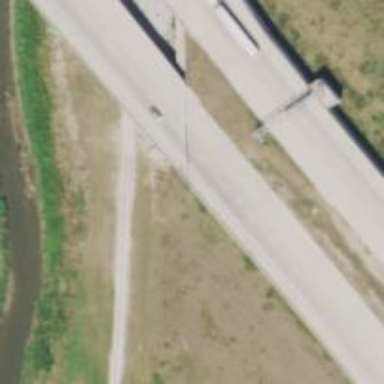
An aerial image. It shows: Bridge over motorway.